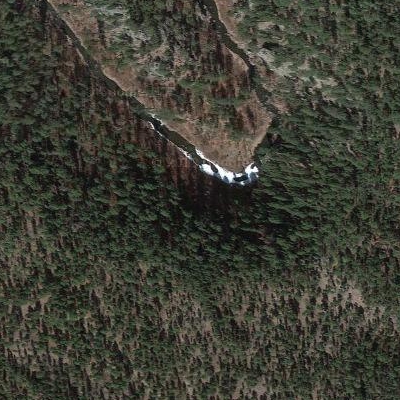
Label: eForest